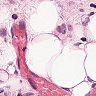
Metastatic tissue present: yes